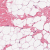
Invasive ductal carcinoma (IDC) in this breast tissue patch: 0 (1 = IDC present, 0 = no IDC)